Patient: sex F, age 59
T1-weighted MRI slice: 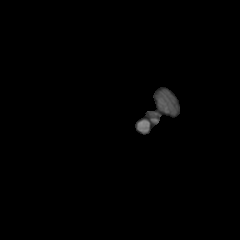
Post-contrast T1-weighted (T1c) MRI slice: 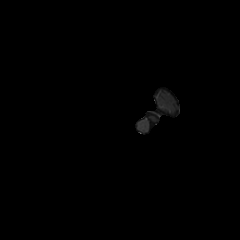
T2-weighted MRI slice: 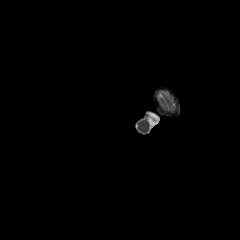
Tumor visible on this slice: no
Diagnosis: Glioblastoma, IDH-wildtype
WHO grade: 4